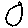
Label: moon